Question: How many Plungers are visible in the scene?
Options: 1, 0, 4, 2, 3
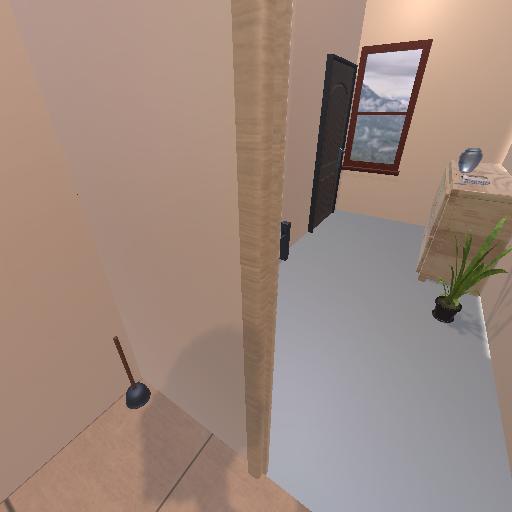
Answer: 1